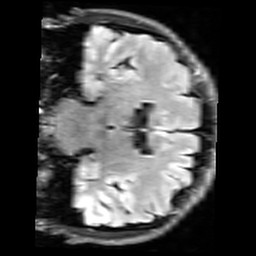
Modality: FLAIR
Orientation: coronal
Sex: male
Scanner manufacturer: siemens
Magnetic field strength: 3 T
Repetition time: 10 s
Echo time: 0.09 s